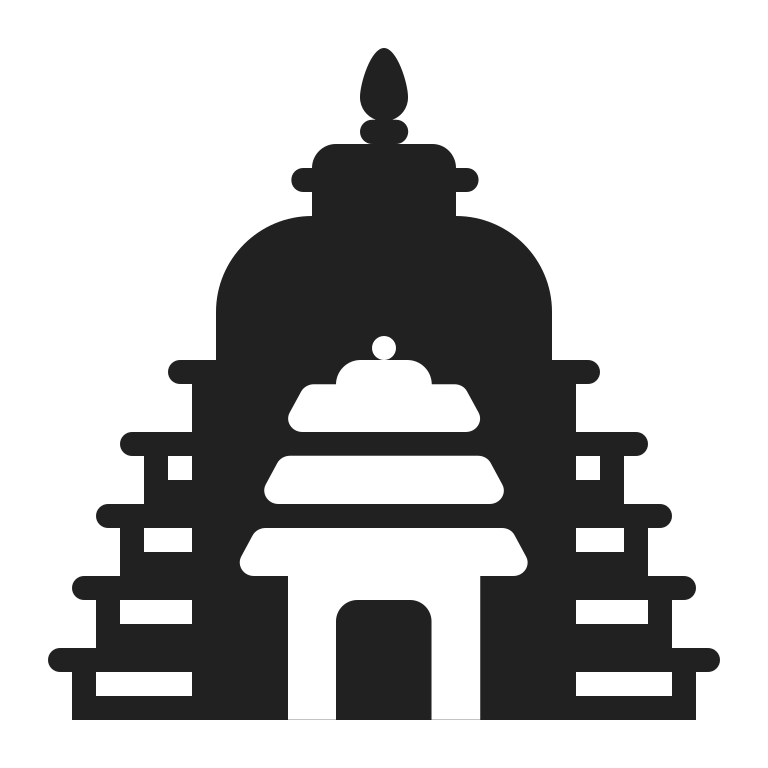
hindu temple high contrast